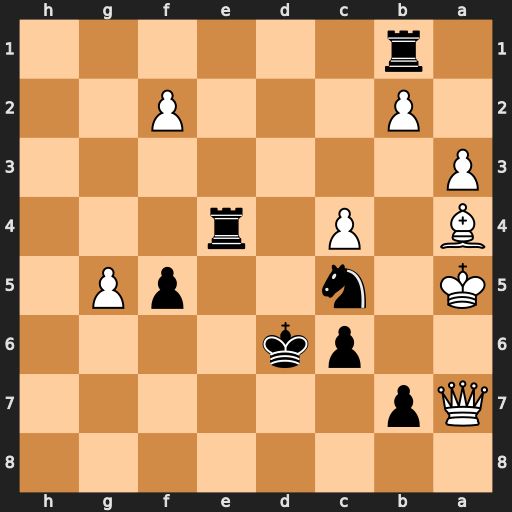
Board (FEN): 8/Qp6/2pk4/K1n2pP1/B1P1r3/P7/1P3P2/1r6
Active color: b
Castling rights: -
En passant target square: -
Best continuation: Rxb2 Qb8+ Ke7 Bxc6 b6+ Qxb6 Rxb6